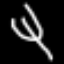
Label: fork